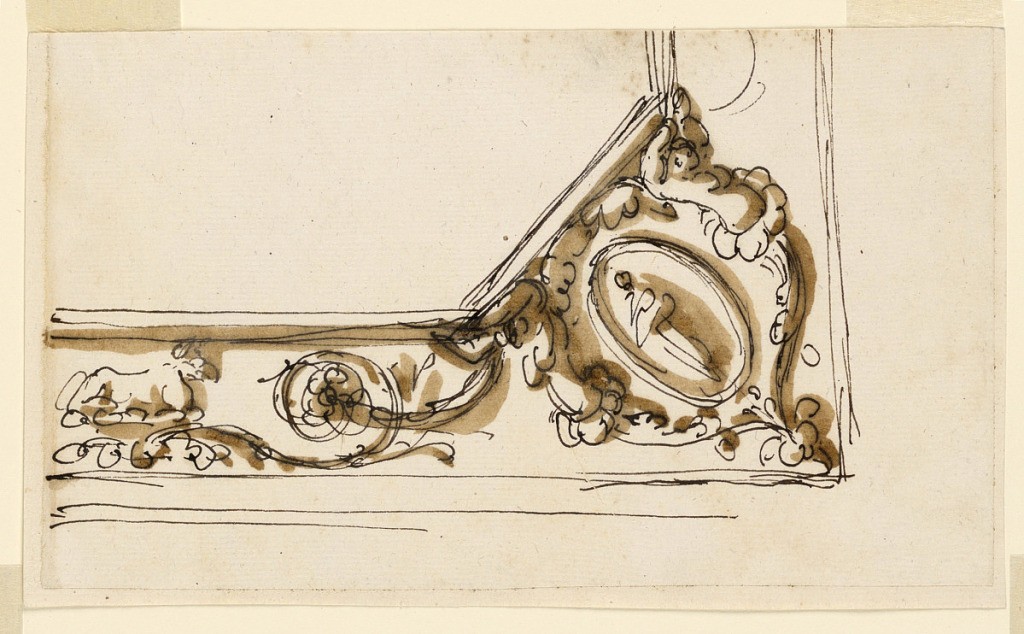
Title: Design for Ceiling Decoration
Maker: Giuseppe Barberi, Italian, 1746–1809
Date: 1746–1809
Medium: Pen and brown ink, brush and brown wash on off-white laid paper, lined
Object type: Drawing
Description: Design for Ceiling Decoration